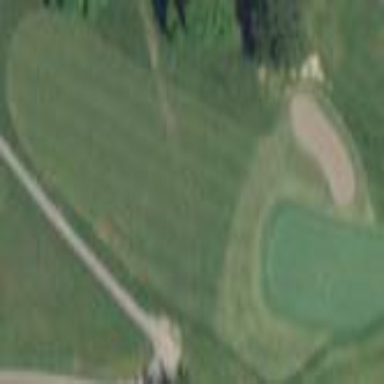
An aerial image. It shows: Grassy area designated as golf fairway.